Question: i hard code 2 users in firebase database and then code to check its working . i login with user ID that is contact number. every time it returns 'User not exists in database' instead of showing 'sign in successfully'. i have attached 'signIN.java' code and 'Firebase' image.
'''
EditText edtPhone, edtPassword;
Button btnSignIn;
edtPassword=(MaterialEditText) findViewById(R.id.edtPassword);
edtPhone= (MaterialEditText) findViewById(R.id.edtPhone);
btnSignIn= (Button) findViewById(R.id.btnSignIn);
FirebaseDatabase database = FirebaseDatabase.getInstance();
final DatabaseReference table_user = database.getReference("User");
btnSignIn.setOnClickListener(new View.OnClickListener() {
@Override
public void onClick(View view) {
final ProgressDialog mDialog = new ProgressDialog(SignIn.this);
mDialog.setMessage("Please Waiting...");
table_user.addValueEventListener(new ValueEventListener() {
@Override
public void onDataChange(DataSnapshot dataSnapshot) {
//check if user not in database
if (dataSnapshot.child(edtPhone.getText().toString()).exists()) {
// getting user info
mDialog.show();
User user = dataSnapshot.child(edtPhone.getText().toString()).getValue(User.class);
if (user.getPassword().equals(edtPassword.getText().toString())) {
Toast.makeText(SignIn.this, "Sign in Successfully!", Toast.LENGTH_SHORT).show();
} else {
Toast.makeText(SignIn.this, "Sign in failed!!!", Toast.LENGTH_SHORT).show();
}
}
else
{
mDialog.dismiss();
Toast.makeText(SignIn.this, "User not exists in database", Toast.LENGTH_SHORT).show();
}
}
@Override
public void onCancelled(DatabaseError databaseError) {
}
});
}
});
}
}
'''
database

User class code
'
'''
private String Name;
private String Password;
public User(String name, String password) {
Name = name;
Password = password;
}
public User(){
}
public String getName() {
return Name;
}
public void setName(String name) {
Name = name;
}
public String getPassword() {
return Password;
}
public void setPassword(String password) {
Password = password;
}
'''
}
'
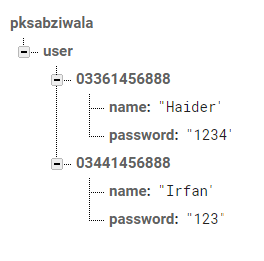
Answer: Change this
'''
final DatabaseReference table_user = database.getReference("User");
'''
to -
'''
final DatabaseReference table_user = database.getReference("user");
'''
I mean document should be in small case 'user'.